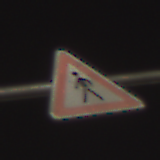
Verkehrszeichen: FussgaengerRechts
Umgebung: Outdoor, Urban
Tageszeit: Night
Wetter: PartlyCloudy
Licht: Artificial
Jahreszeit: NotSpecified
Kontrast: HighContrast